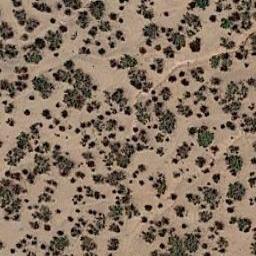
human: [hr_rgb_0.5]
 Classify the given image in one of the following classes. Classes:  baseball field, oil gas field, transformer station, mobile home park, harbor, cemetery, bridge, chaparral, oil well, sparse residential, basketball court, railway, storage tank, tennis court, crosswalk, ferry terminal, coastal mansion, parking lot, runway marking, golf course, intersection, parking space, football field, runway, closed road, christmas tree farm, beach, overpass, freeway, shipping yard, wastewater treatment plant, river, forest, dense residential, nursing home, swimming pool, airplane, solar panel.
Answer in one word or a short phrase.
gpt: chaparral